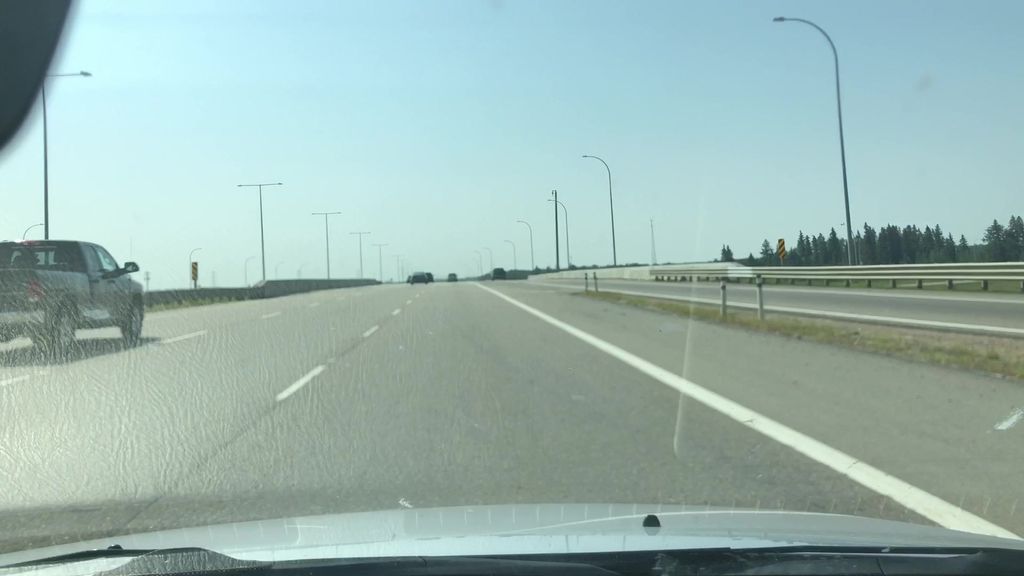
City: edmonton